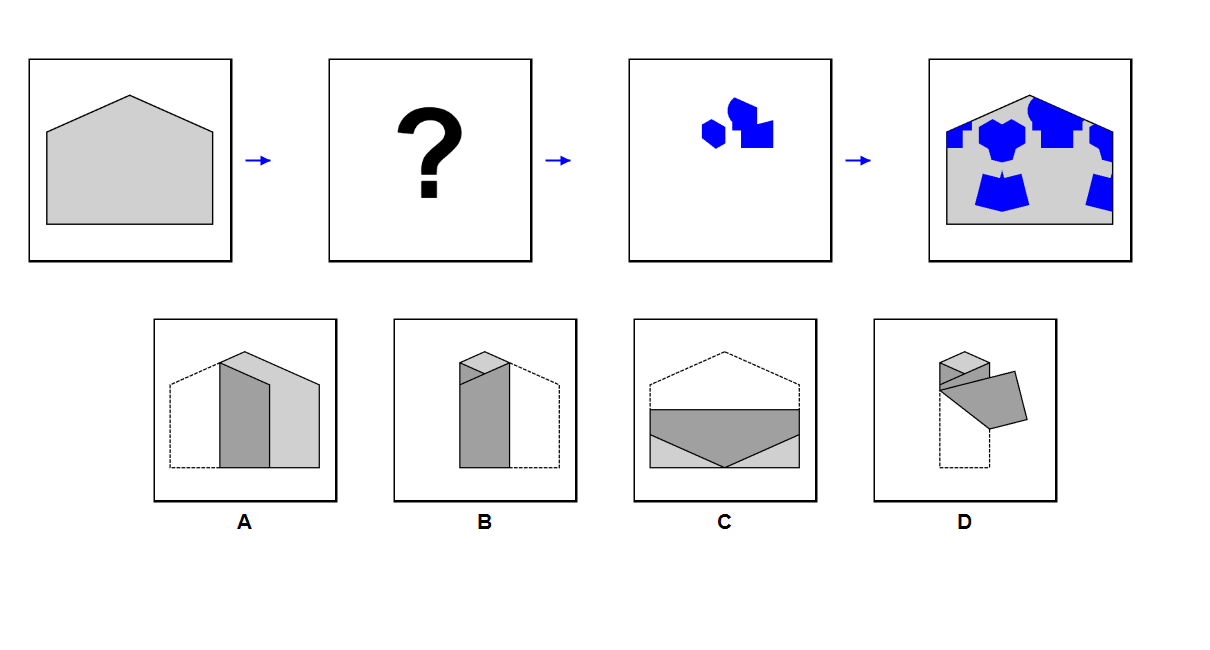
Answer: C